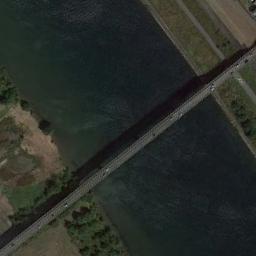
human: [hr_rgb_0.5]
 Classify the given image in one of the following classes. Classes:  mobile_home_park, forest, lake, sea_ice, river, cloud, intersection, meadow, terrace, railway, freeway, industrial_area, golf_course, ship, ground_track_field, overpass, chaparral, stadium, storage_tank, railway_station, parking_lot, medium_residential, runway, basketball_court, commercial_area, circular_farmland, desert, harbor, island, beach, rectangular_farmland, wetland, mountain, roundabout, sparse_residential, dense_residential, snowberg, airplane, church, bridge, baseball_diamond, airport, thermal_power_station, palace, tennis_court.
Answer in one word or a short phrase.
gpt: bridge